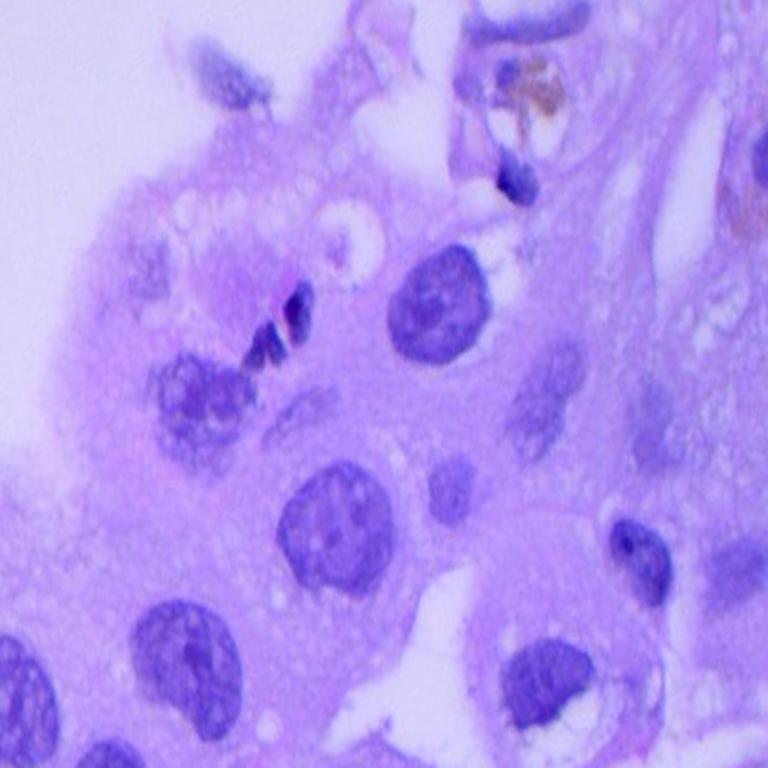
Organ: lung
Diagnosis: adenocarcinomas